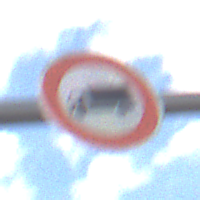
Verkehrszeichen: VerbotFuerKraftfahrzeugeUeberDreiKommaFuenfTonnen
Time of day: Midday
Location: Outdoor (Nature)
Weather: PartlyCloudy
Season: NotSpecified
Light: Natural